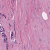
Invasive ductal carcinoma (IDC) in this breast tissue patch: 1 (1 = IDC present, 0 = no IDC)